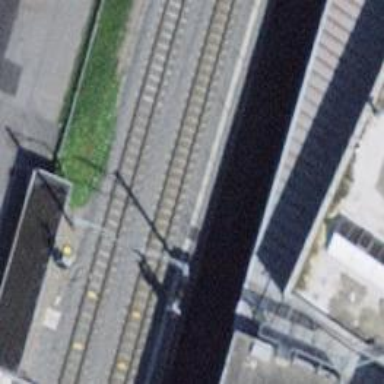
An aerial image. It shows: Railway signal.